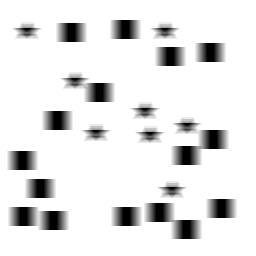
Squares: 16
Triangles: 0
Stars: 8
Total shapes: 24